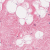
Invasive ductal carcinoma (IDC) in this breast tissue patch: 0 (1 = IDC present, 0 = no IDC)